Platform: macOS
Application: Arc Browser
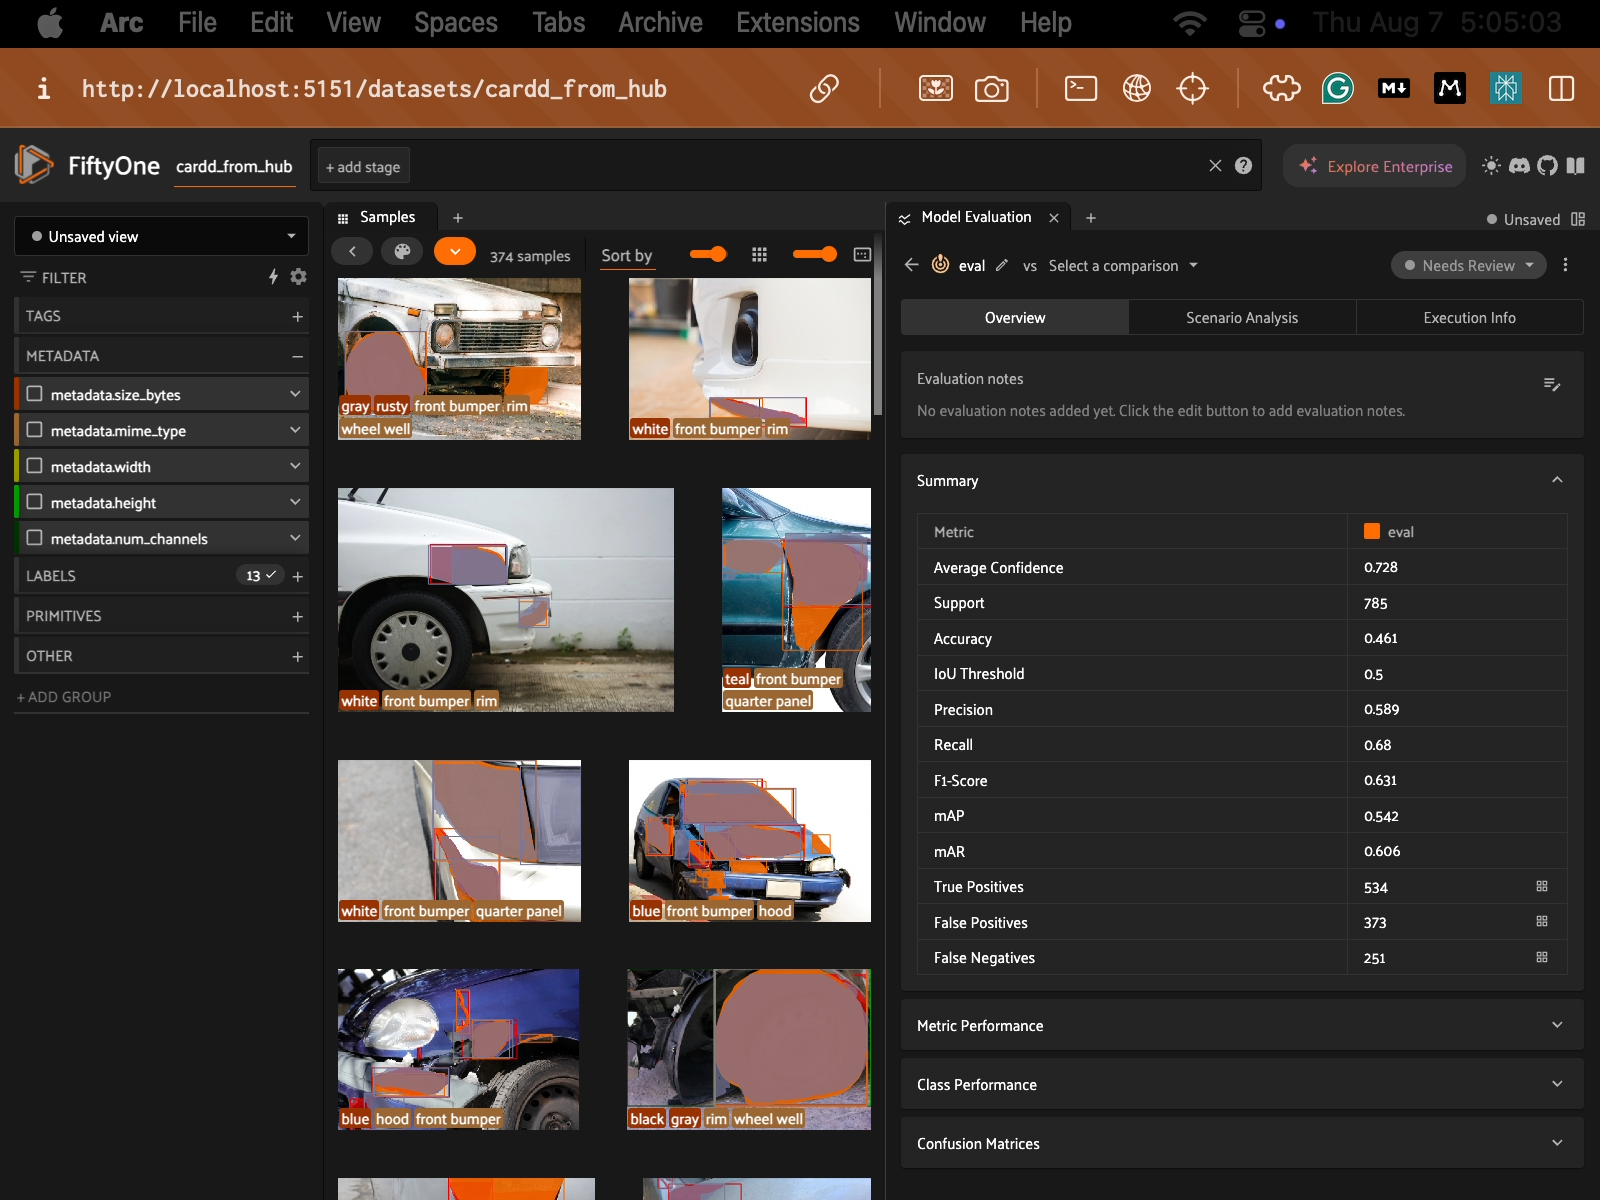
task_description: Minimize the summary card in the model evaluation panel
action_type: click
element_info: Menu Item
steps_since_start: 1